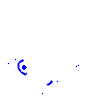
Particle: electron